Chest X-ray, AP view. Patient: 22 years old, sex M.
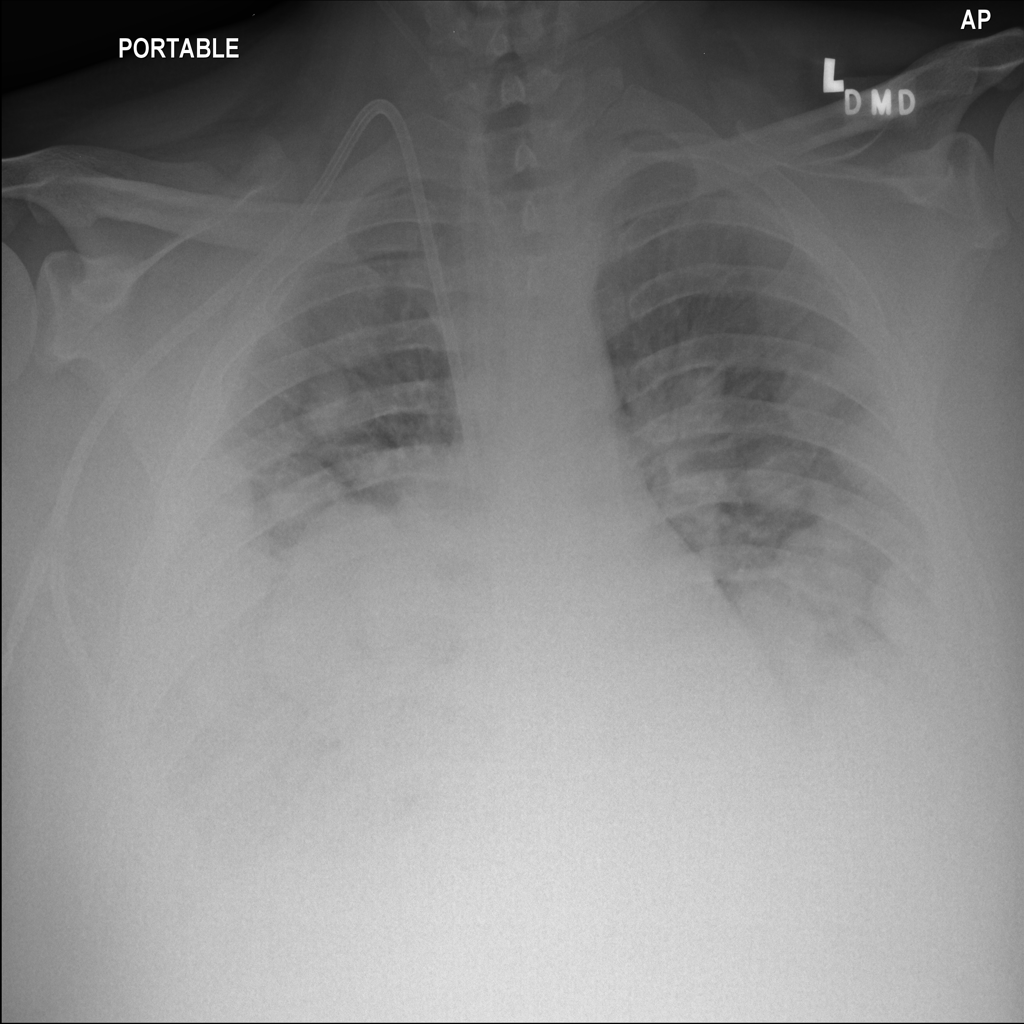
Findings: Effusion, Mass